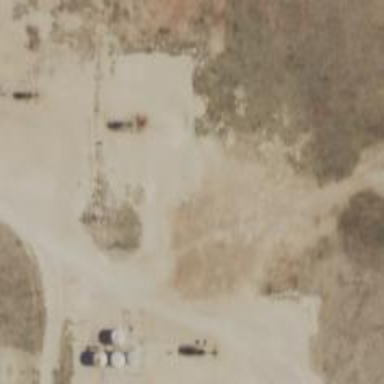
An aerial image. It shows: Petroleum well.